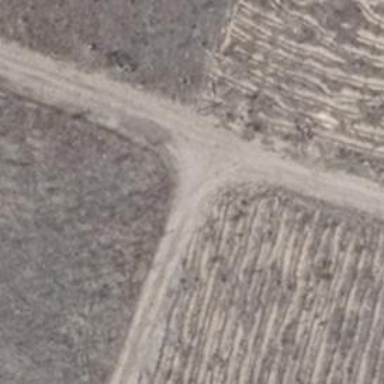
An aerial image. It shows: Dirt track road with grade 4 track type.